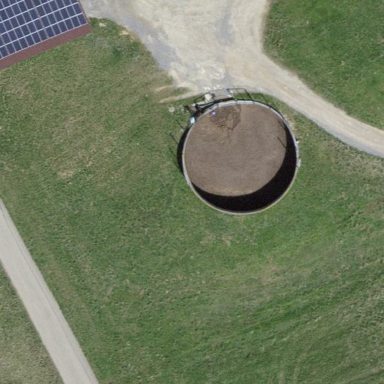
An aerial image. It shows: Silo.